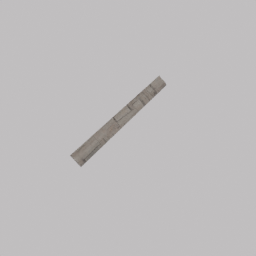
Label: architecture